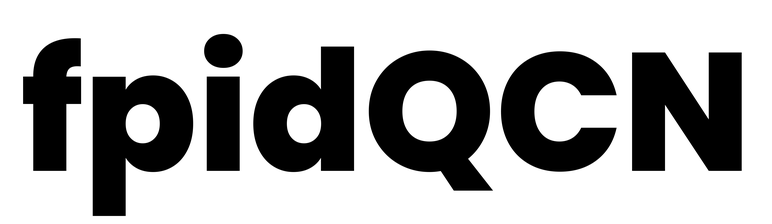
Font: Poppins-ExtraBold